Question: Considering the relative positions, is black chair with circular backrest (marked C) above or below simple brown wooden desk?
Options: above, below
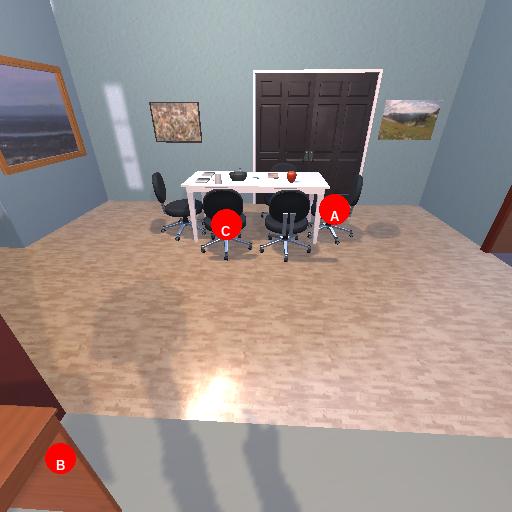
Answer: above